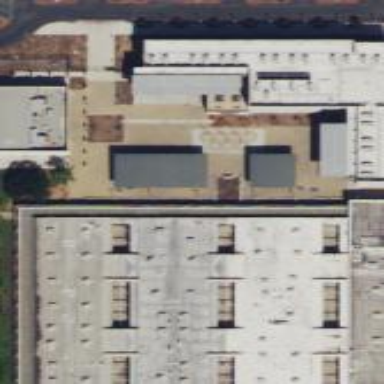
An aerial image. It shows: Education building.